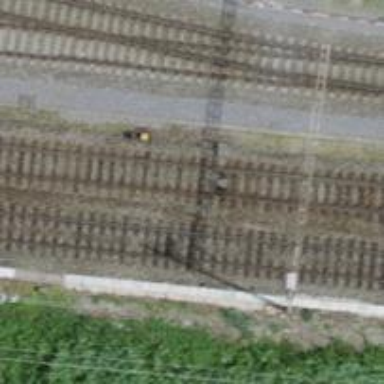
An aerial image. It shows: Single-track railway with electrified contact lines.